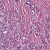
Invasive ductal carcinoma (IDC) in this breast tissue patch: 1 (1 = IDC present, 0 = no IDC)